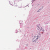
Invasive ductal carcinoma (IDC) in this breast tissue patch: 0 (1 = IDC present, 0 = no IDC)